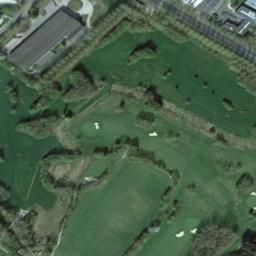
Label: golf_course